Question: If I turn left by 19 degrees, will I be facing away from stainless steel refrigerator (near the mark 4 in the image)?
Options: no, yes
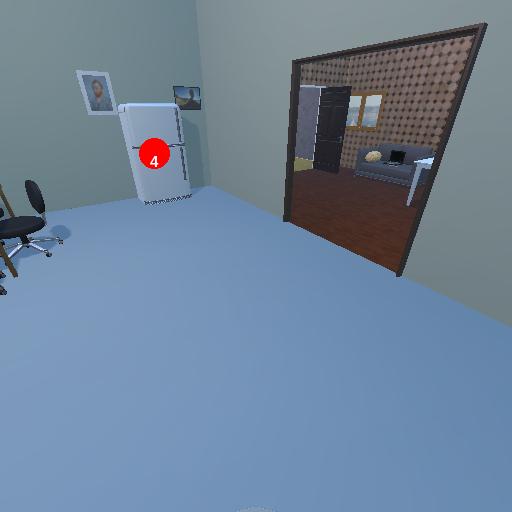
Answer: no